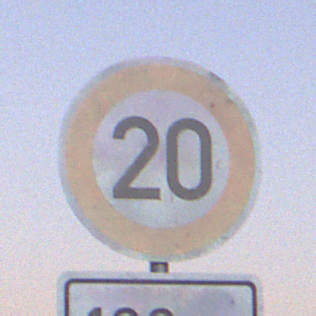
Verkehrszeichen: Geschwindigkeit20
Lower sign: Entfernungsangaben1
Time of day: Dusk
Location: Outdoor (Nature)
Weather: Clear
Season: NotSpecified
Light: Natural